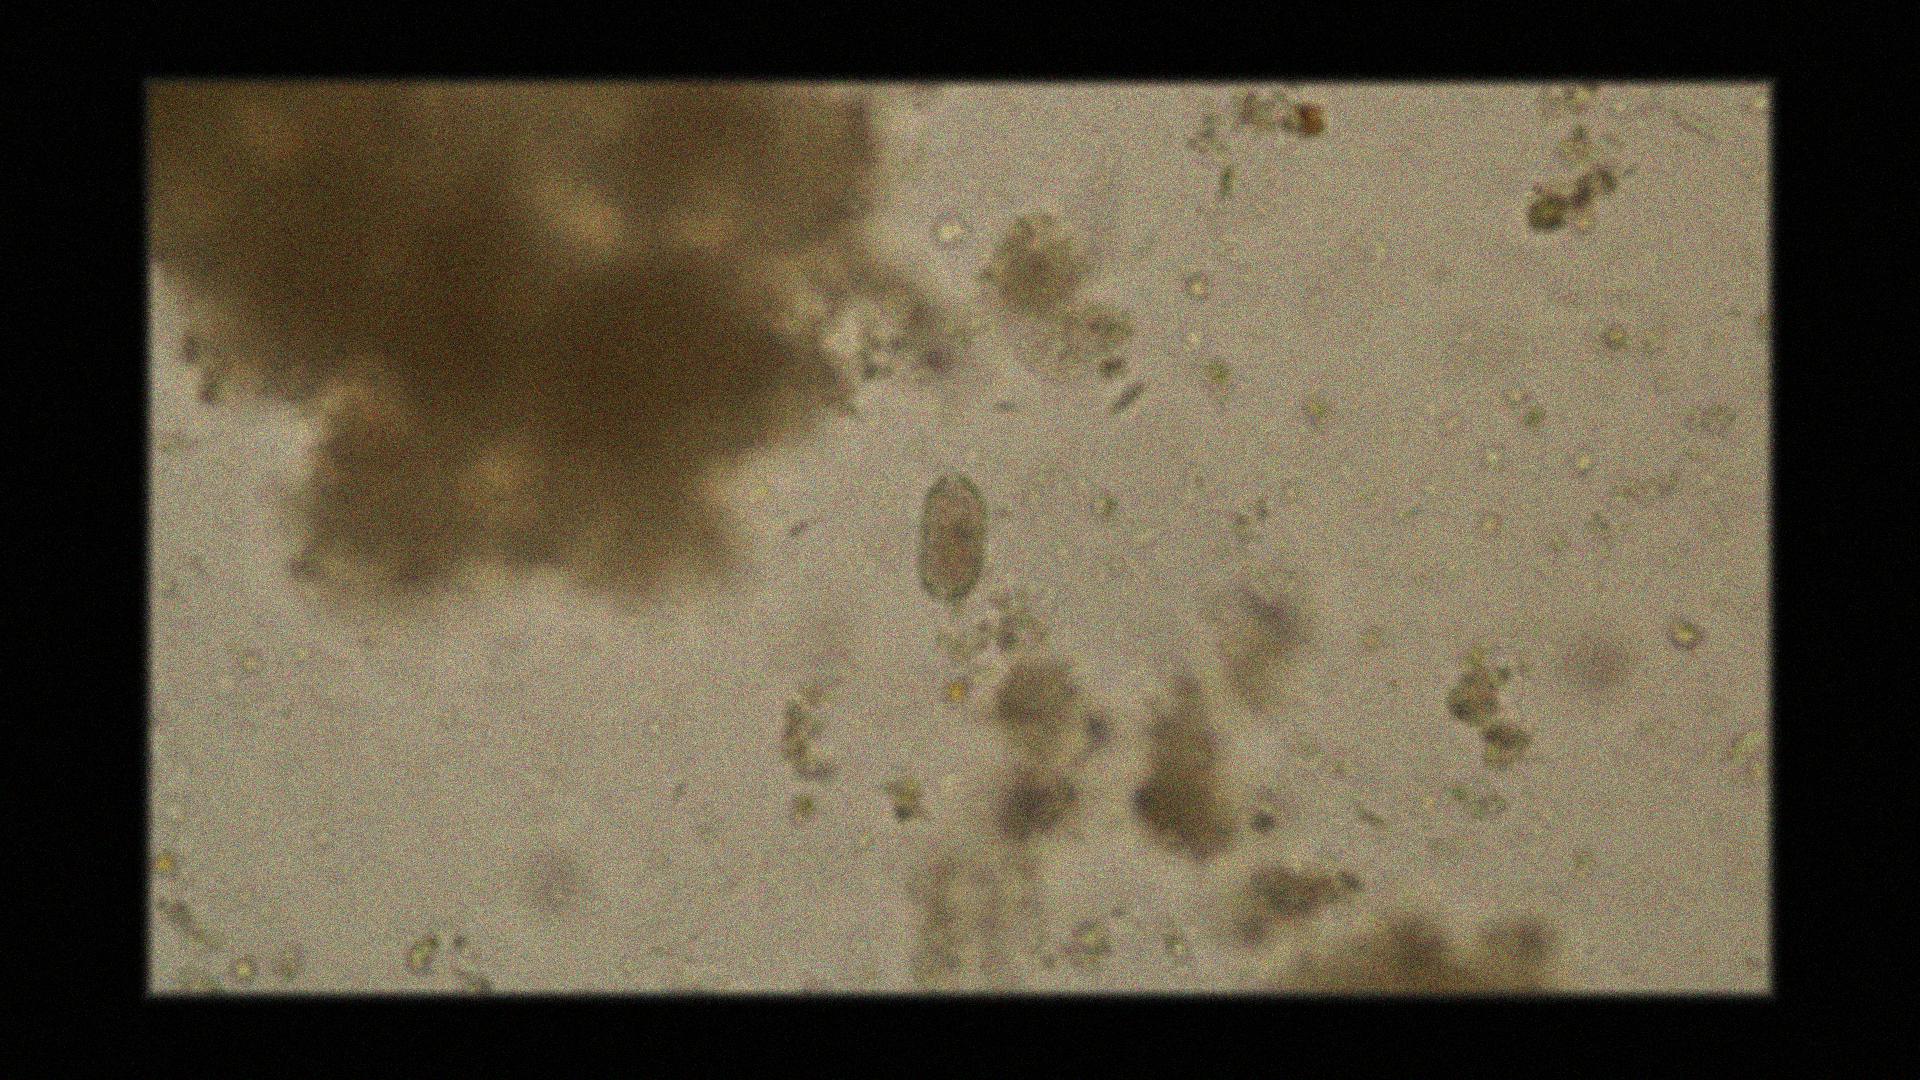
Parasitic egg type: Capillaria philippinensis